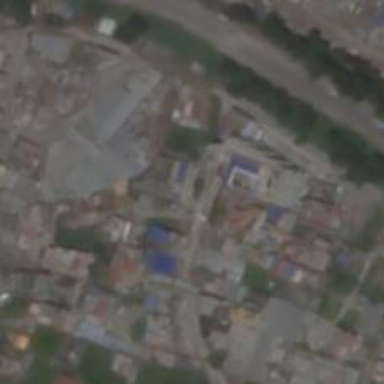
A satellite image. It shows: Building.